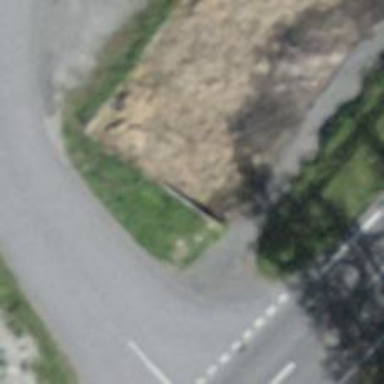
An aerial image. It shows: Bus stop with platform for public transport.